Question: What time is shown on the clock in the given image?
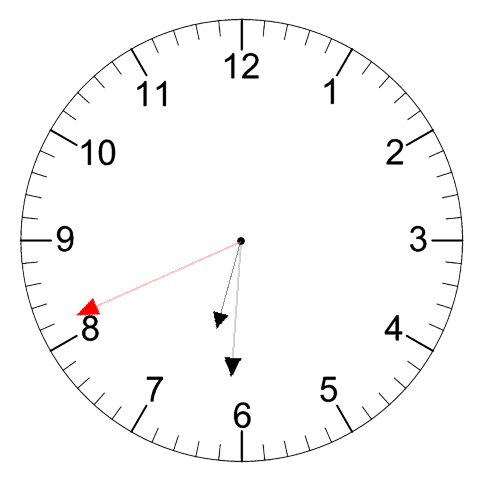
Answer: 06:30:41